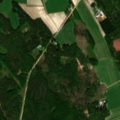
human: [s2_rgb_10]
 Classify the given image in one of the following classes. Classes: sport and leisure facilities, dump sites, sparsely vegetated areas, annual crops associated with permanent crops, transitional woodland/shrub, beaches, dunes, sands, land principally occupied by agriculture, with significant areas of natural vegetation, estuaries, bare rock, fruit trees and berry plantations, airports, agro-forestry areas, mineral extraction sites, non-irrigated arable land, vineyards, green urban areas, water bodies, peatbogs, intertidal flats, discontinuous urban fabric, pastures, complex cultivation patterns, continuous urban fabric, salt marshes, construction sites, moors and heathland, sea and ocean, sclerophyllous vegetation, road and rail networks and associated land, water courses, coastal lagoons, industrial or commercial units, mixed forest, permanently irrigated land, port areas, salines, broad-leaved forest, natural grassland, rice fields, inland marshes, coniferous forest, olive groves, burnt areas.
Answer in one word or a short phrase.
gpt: land principally occupied by agriculture, with significant areas of natural vegetation, broad-leaved forest, mixed forest